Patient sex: M
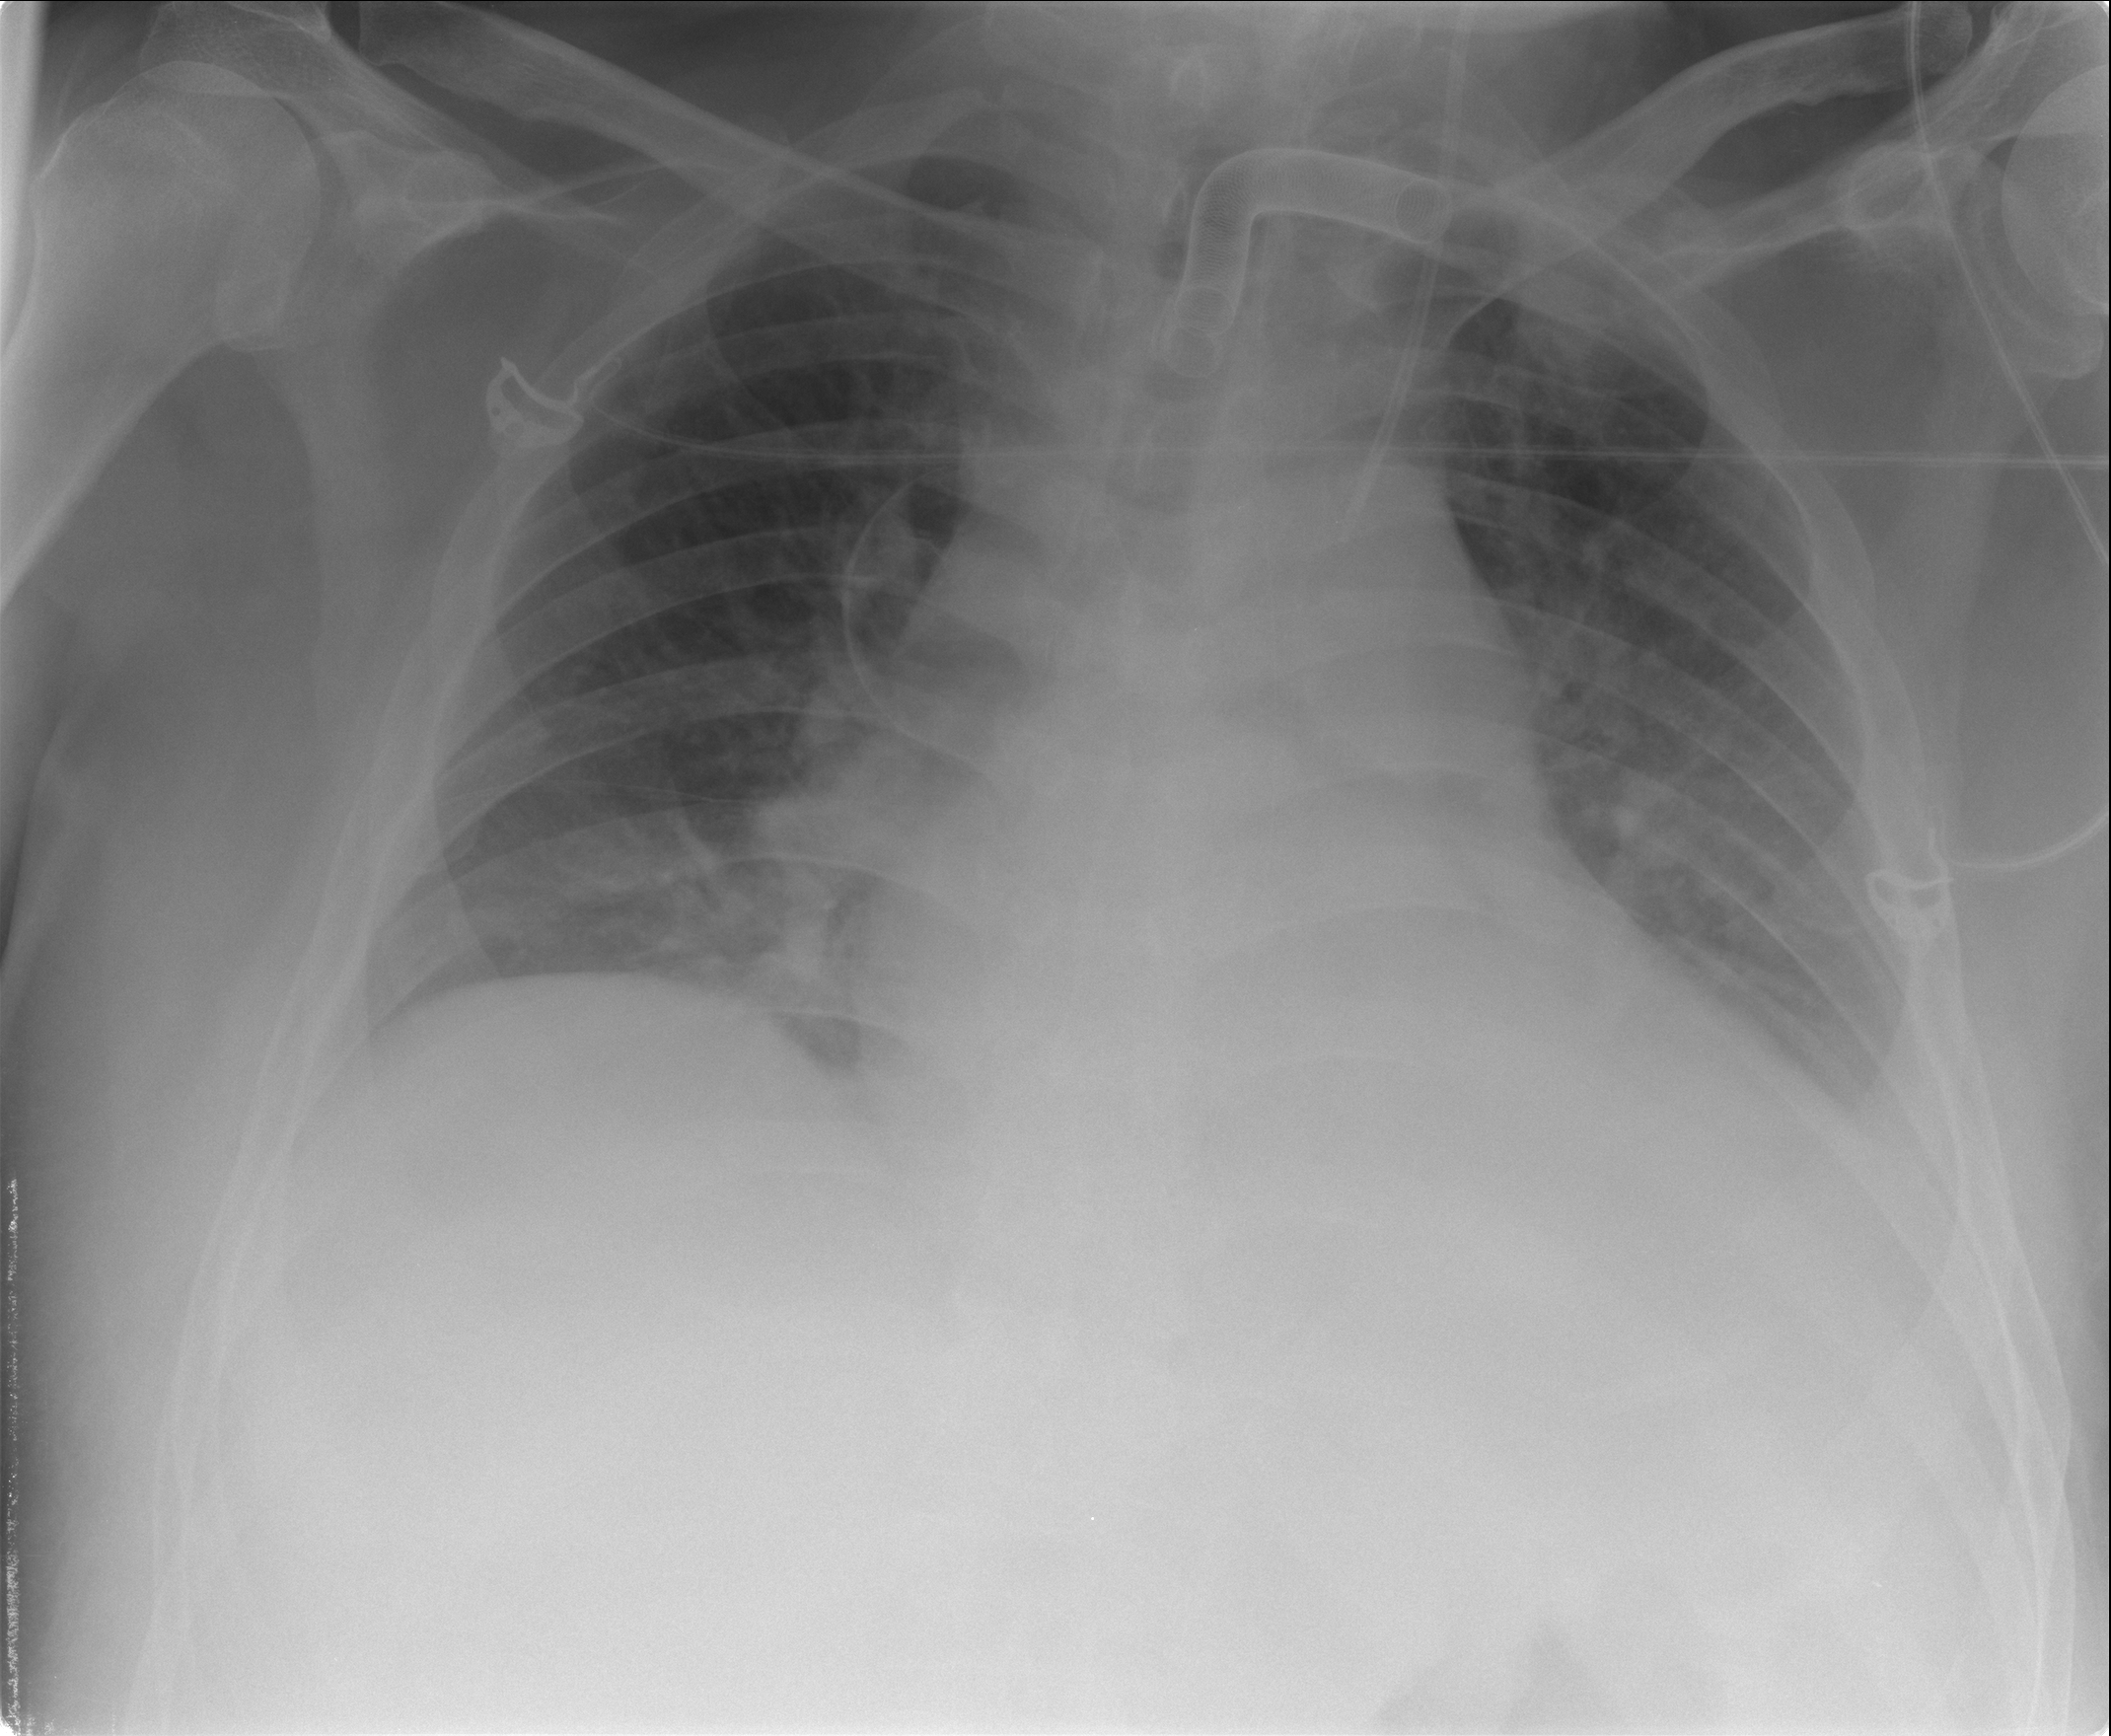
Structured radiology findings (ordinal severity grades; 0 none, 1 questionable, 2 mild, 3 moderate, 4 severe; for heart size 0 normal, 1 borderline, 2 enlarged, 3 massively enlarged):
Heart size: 2
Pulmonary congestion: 0
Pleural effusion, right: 0
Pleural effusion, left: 1
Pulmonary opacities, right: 0
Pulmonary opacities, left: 0
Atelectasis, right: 1
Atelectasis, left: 1